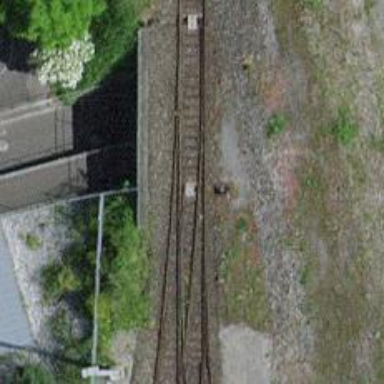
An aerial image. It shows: Railway switch.